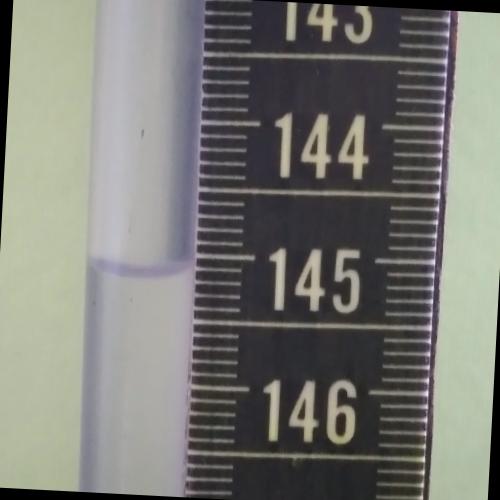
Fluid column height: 145.1 cm